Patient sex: F
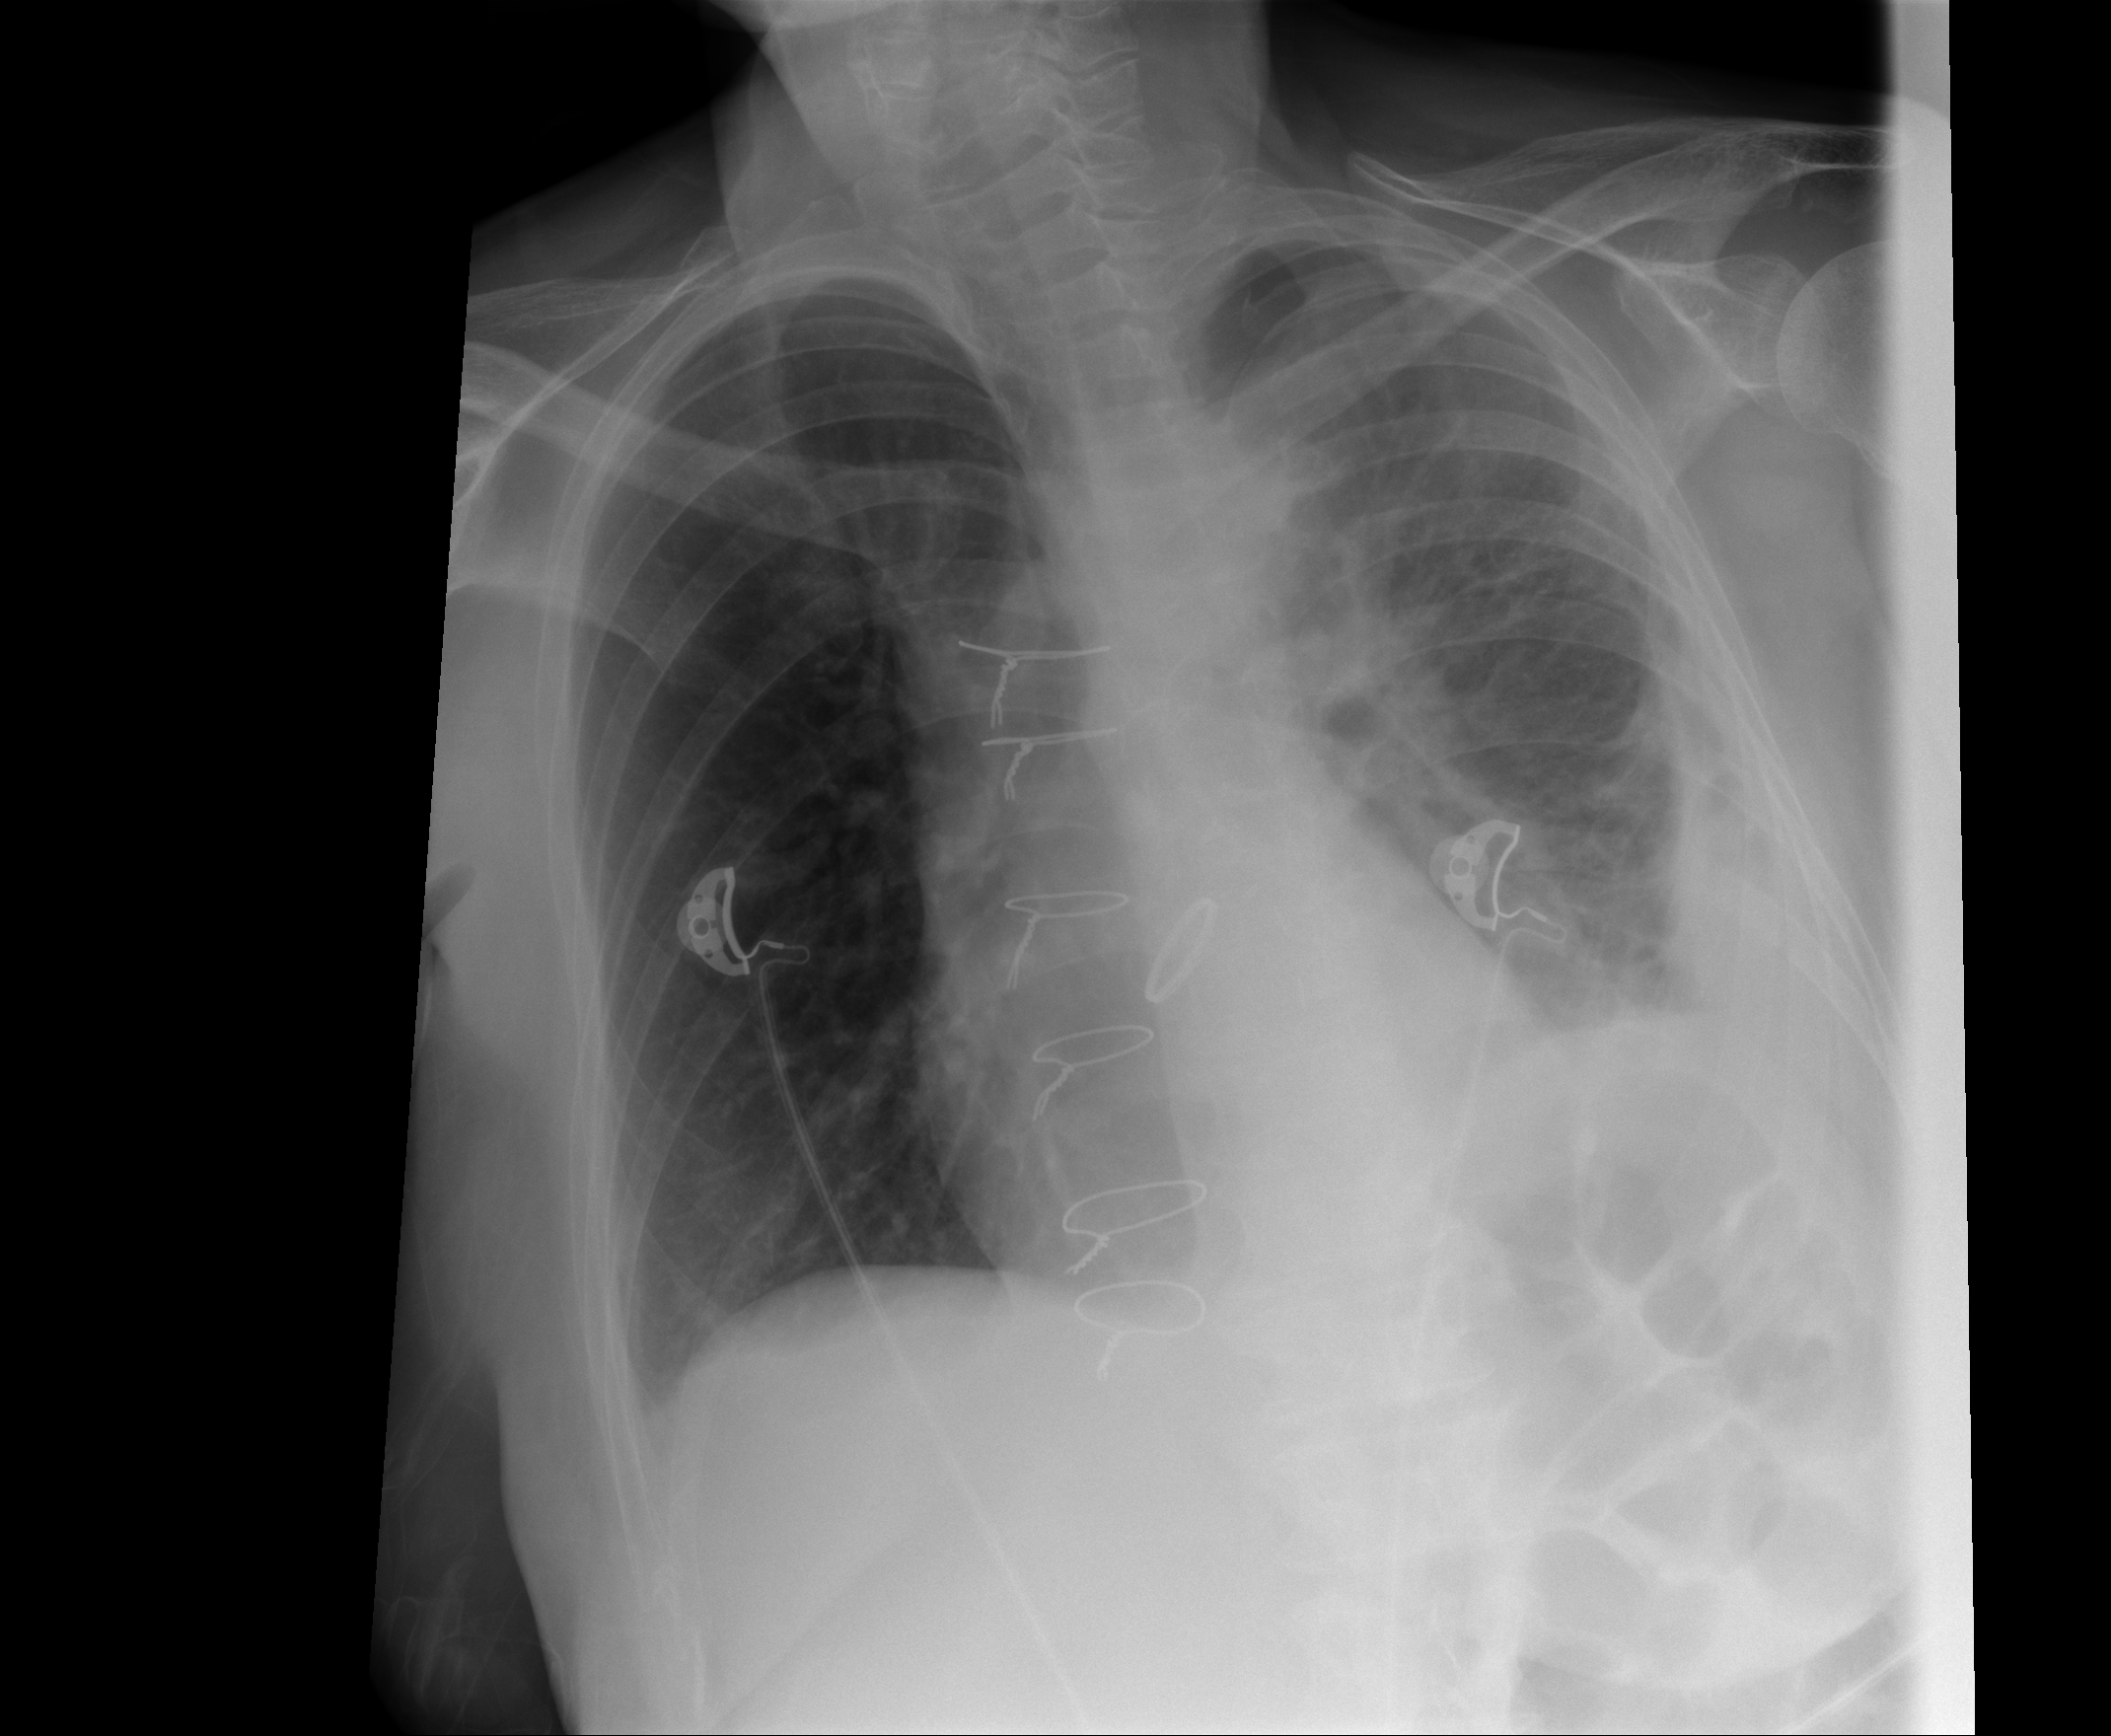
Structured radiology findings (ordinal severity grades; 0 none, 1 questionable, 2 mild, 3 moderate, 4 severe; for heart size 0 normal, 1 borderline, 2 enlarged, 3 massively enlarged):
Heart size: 0
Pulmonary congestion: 0
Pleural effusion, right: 0
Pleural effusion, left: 2
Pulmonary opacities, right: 0
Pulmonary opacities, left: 2
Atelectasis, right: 0
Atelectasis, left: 2